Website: bh-photo
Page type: address-validator
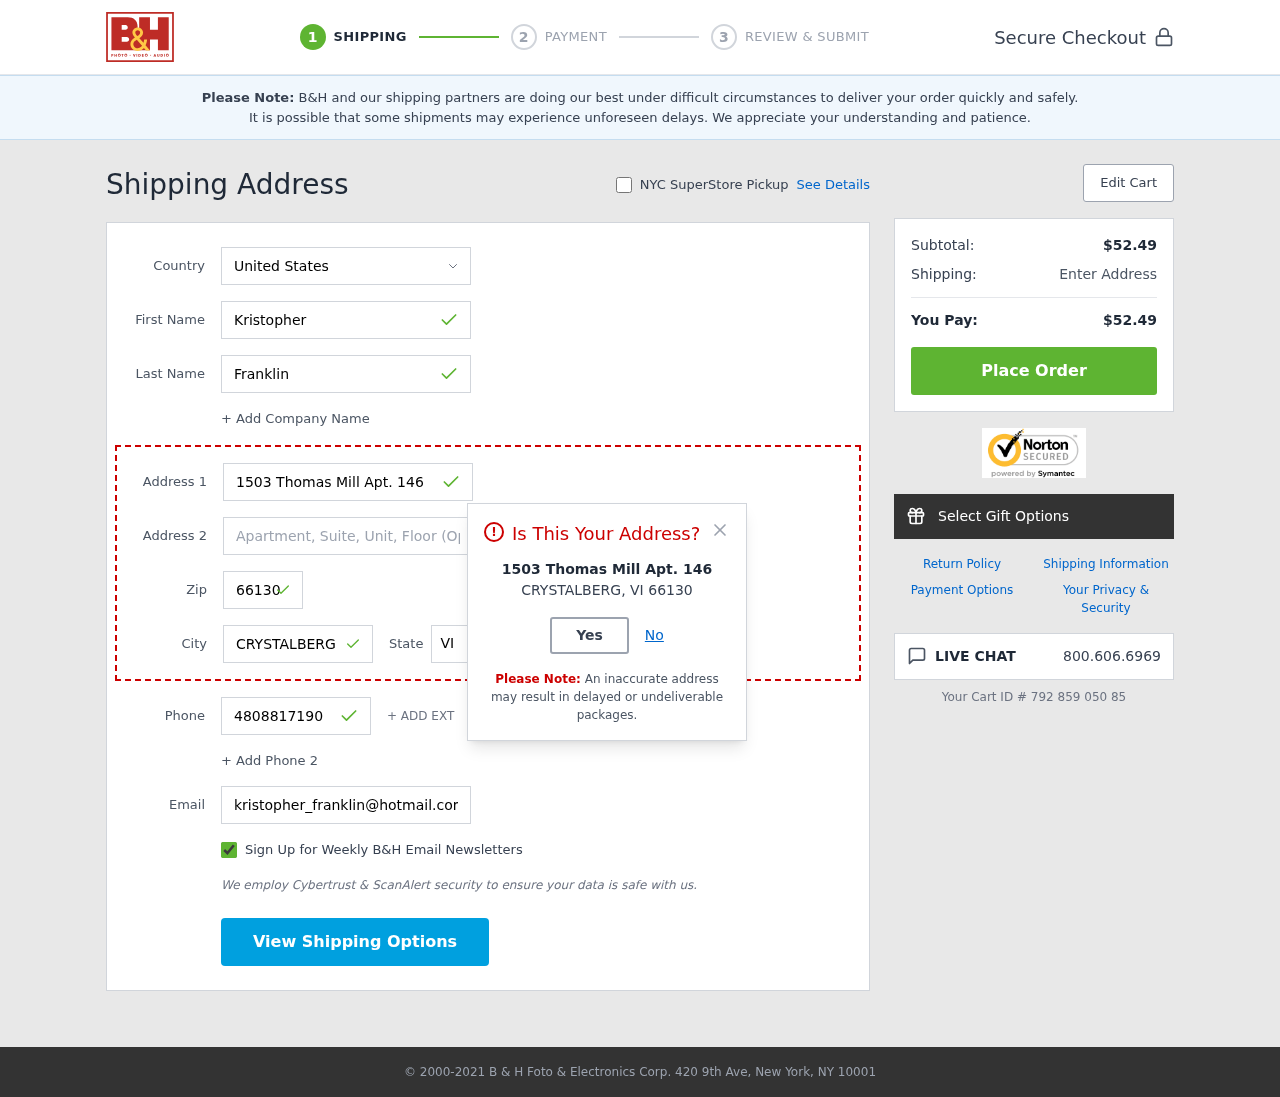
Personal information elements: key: PII_CITY
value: Crystalberg
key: PII_COUNTRY
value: United States
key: PII_EMAIL
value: kristopher_franklin@hotmail.com
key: PII_FIRSTNAME
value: Kristopher
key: PII_LASTNAME
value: Franklin
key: PII_PHONE
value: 4808817190
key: PII_POSTCODE
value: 66130
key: PII_STATE_ABBR
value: VI
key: PII_STREET
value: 1503 Thomas Mill Apt. 146
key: PII_CITY_MODAL
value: CRYSTALBERG
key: PII_STATE
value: VI
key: PII_POSTCODE_FULL
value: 66130
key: PII_POSTCODE_NUMERIC
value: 66130
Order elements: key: ORDER_SUBTOTAL
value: $52.49
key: ORDER_TOTAL
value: $52.49
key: ORDER_ID
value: Your Cart ID # 792 859 050 85